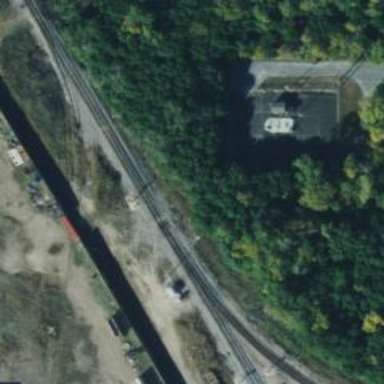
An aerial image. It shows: Railway track.